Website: home-depot
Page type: payment
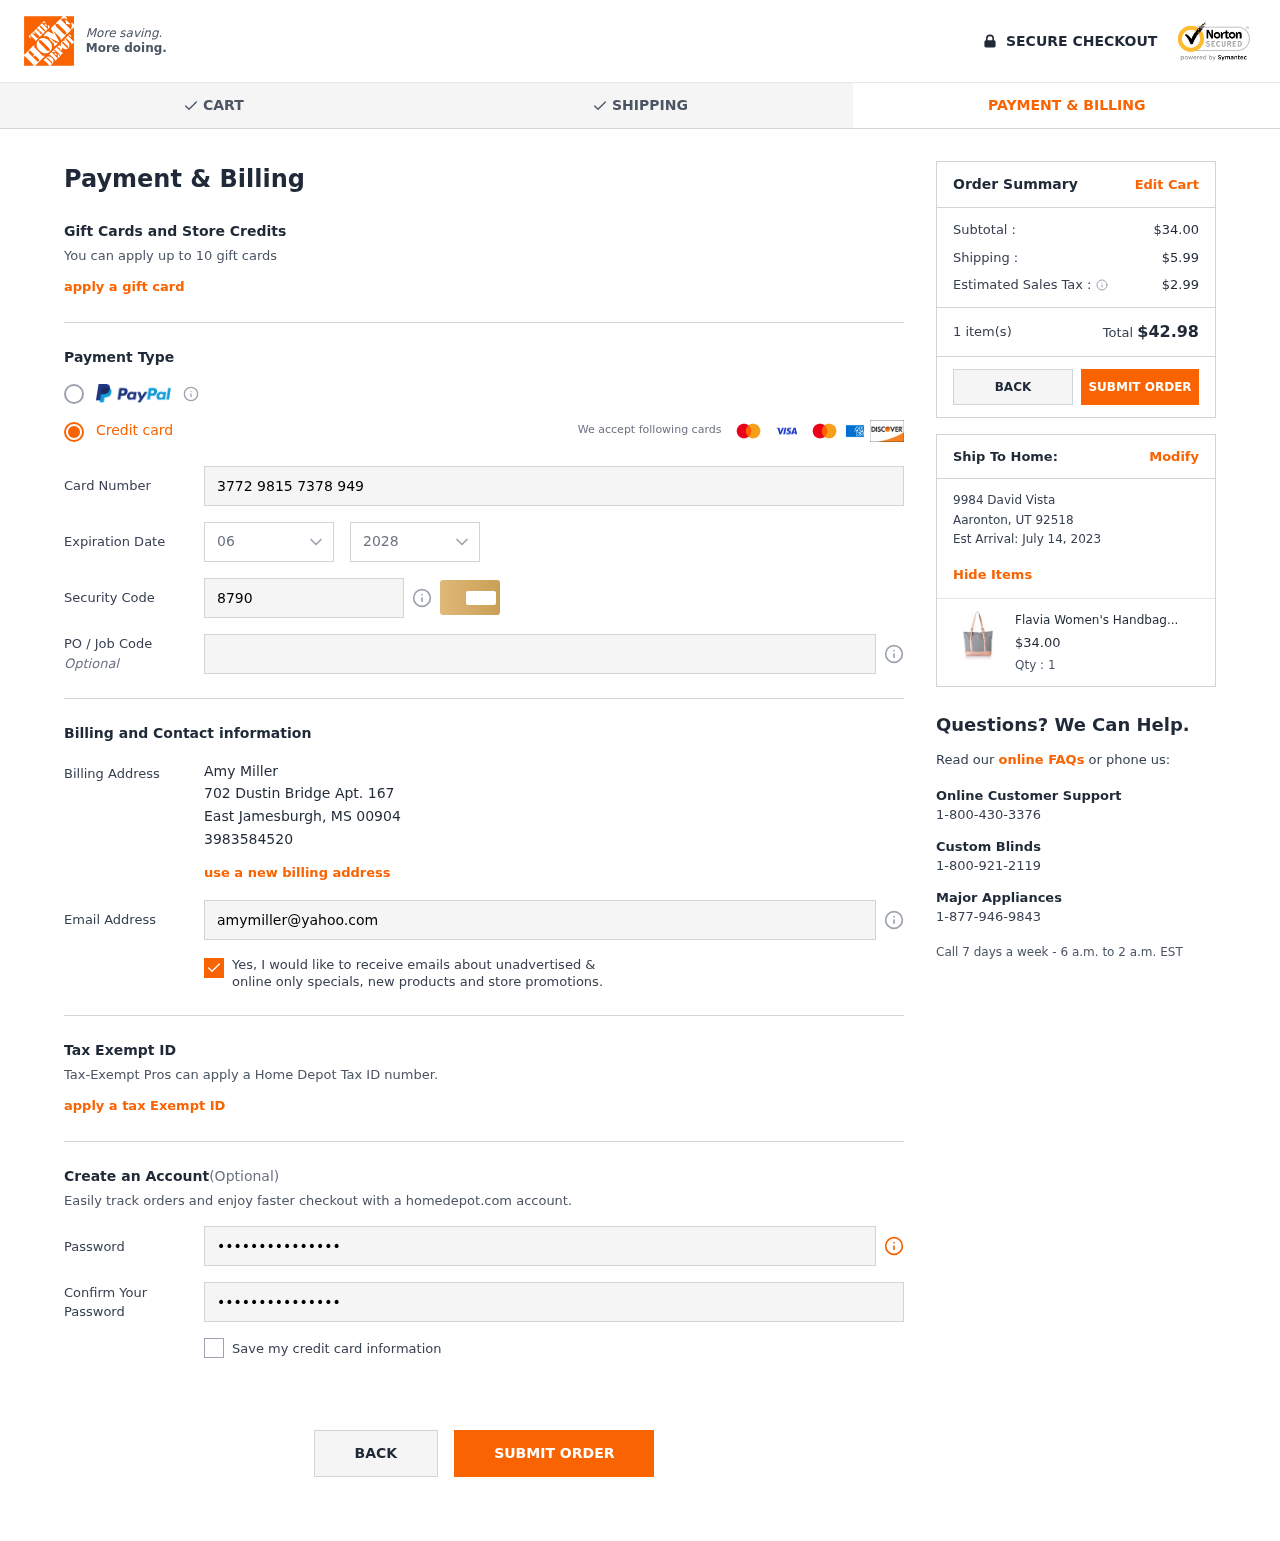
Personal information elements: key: PII_CARD_CVV
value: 8790
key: PII_CARD_EXPIRY_MONTH
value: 06
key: PII_CARD_EXPIRY_YEAR
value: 28
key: PII_CARD_NUMBER
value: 3772 9815 7378 949
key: PII_CITY
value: East Jamesburgh
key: PII_CITY2
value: Aaronton
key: PII_EMAIL
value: amymiller@yahoo.com
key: PII_FULLNAME
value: Amy Miller
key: PII_PHONE
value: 3983584520
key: PII_POSTCODE
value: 00904
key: PII_POSTCODE2
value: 92518
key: PII_STATE_ABBR
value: MS
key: PII_STATE_ABBR2
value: UT
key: PII_STREET
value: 702 Dustin Bridge Apt. 167
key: PII_STREET2
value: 9984 David Vista
Product elements: key: PRODUCT1_NAME
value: Flavia Women's Handbag (Lt Pink)
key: PRODUCT1_PRICE
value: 34
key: PRODUCT1_QUANTITY
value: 1
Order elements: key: ORDER_SUBTOTAL
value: $34.00
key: ORDER_SHIPPING_COST
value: $5.99
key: ORDER_TAX
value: $2.99
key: ORDER_NUM_ITEMS
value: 1 item(s)
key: ORDER_TOTAL
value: $42.98
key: ORDER_DELIVERY_DATE
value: July 14, 2023